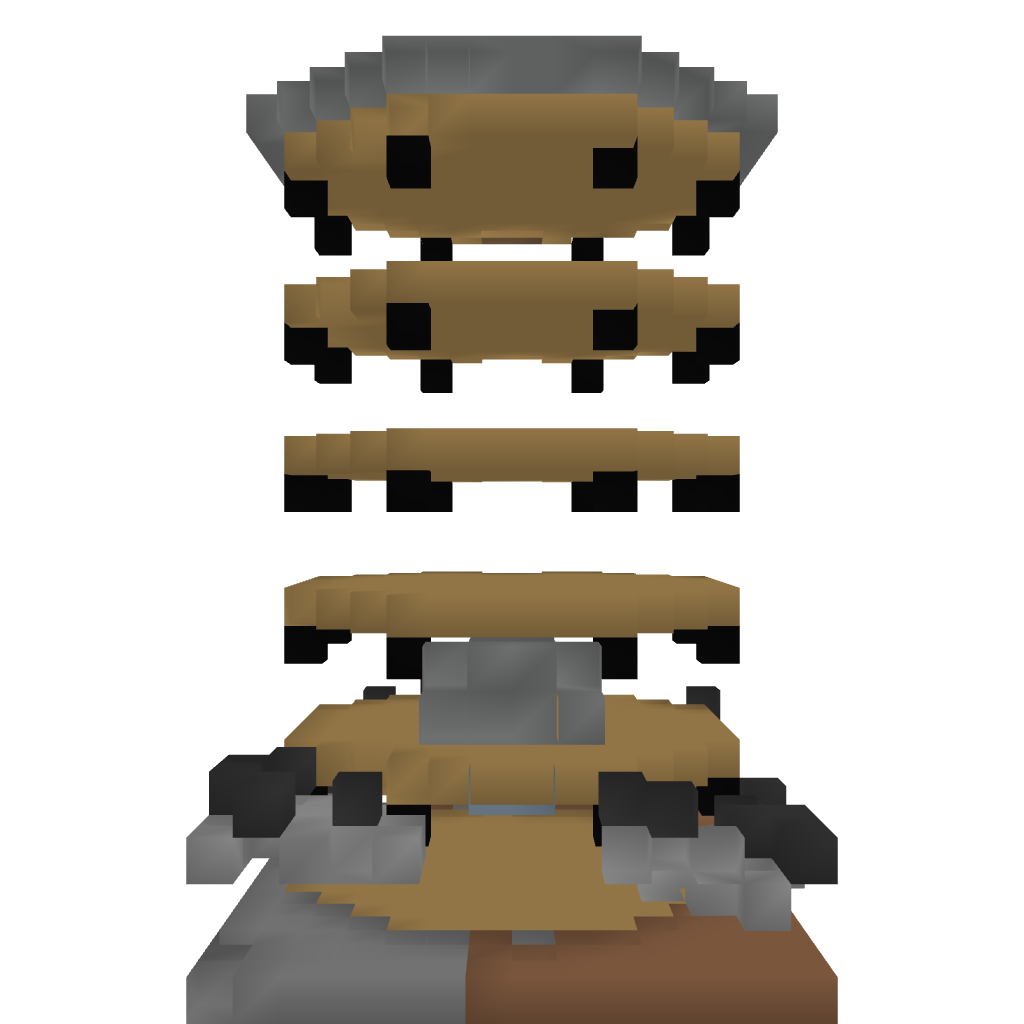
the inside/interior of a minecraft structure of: The Tower